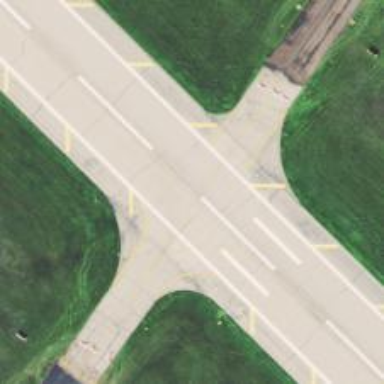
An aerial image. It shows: Runway surface made of asphalt at airport.